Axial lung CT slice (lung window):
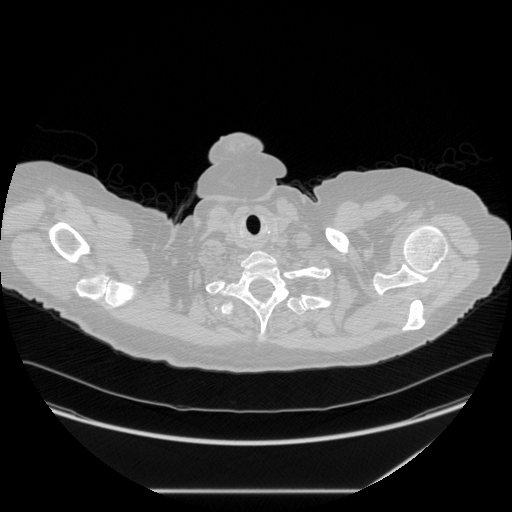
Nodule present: no